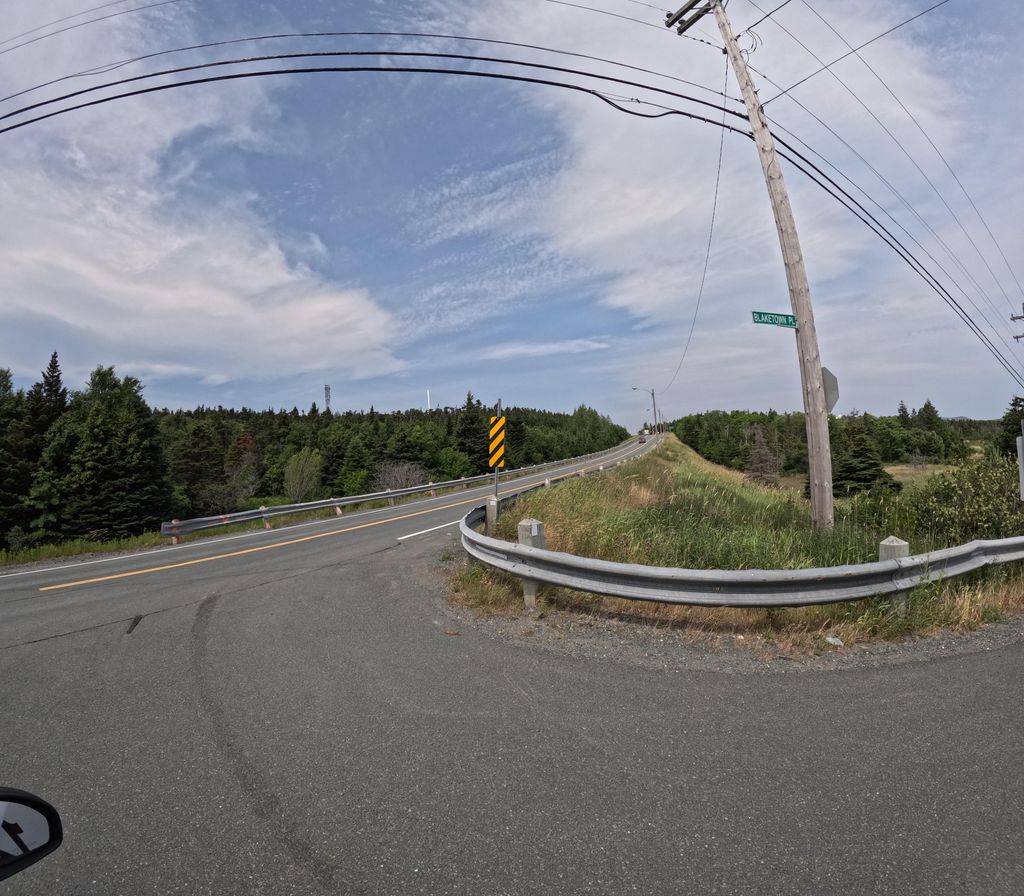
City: st_johns